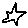
Label: star